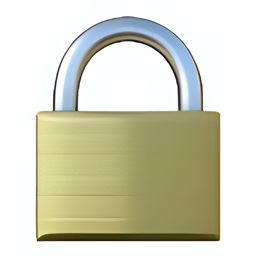
Name: lock
Emoji: 🔒
Group: Objects
Sub-group: lock